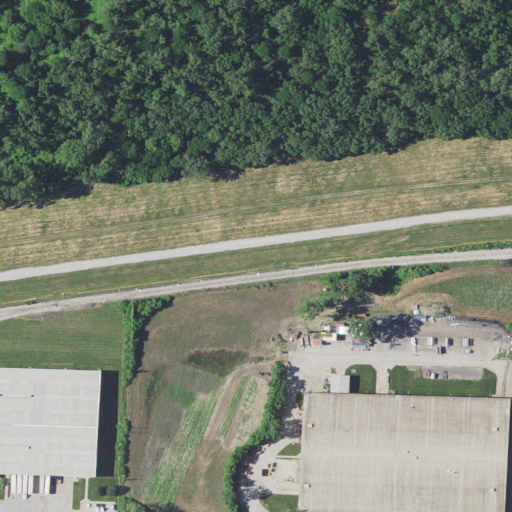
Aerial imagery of levee in Missouri named East Bottoms Levee Unit containing low intensity development, herbaceous wetlands, medium intensity development, open development, high intensity development, woody wetlands, and pasture